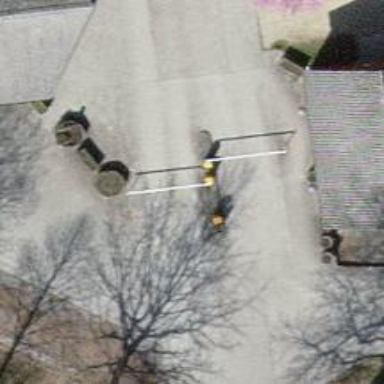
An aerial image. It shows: Lift gate barrier.